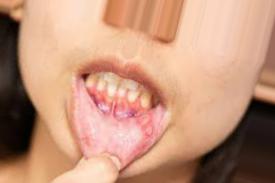
Condition: Mouth Ulcer